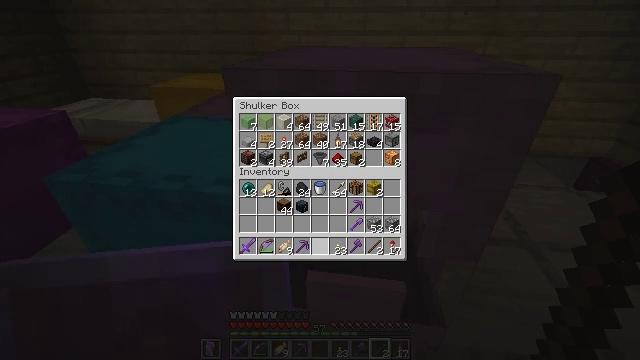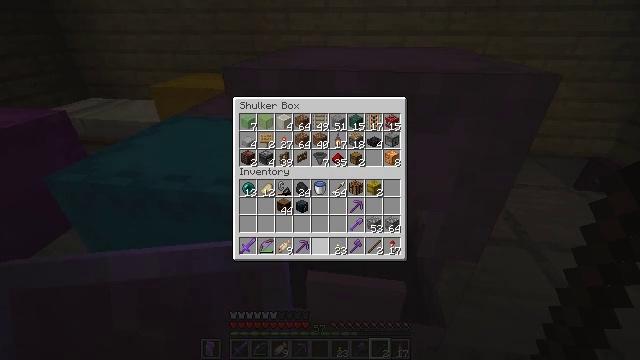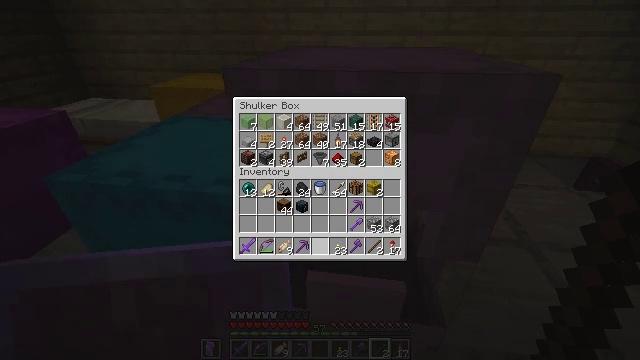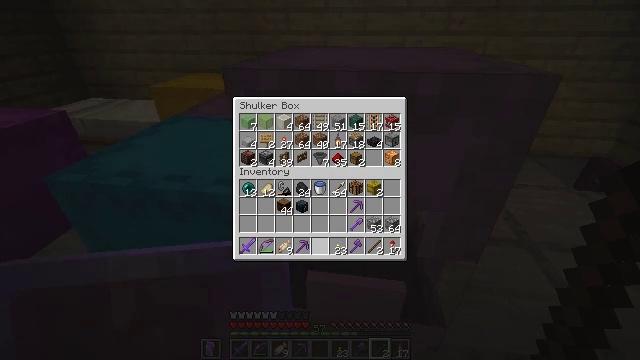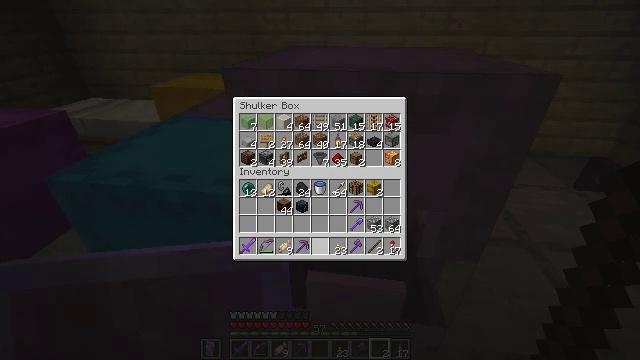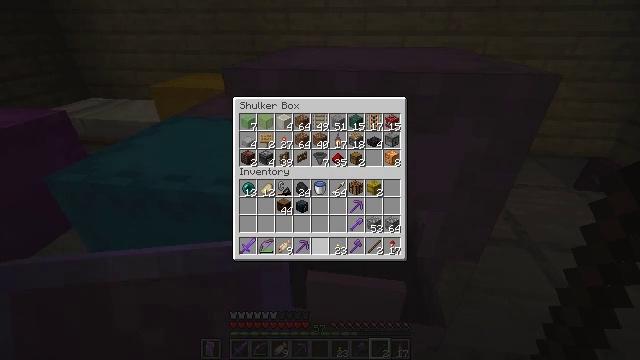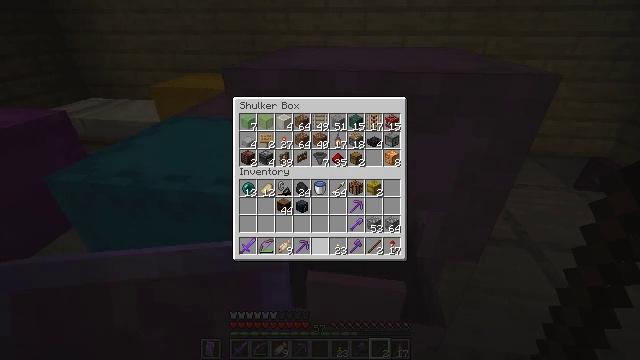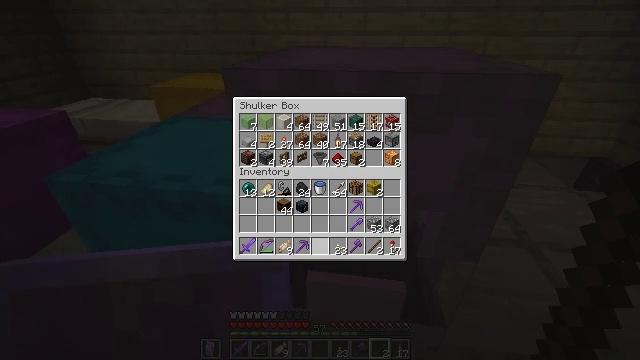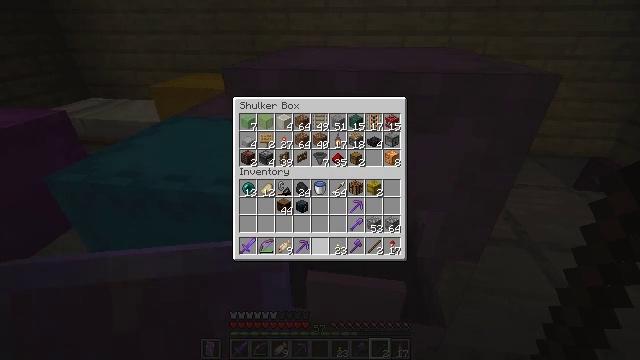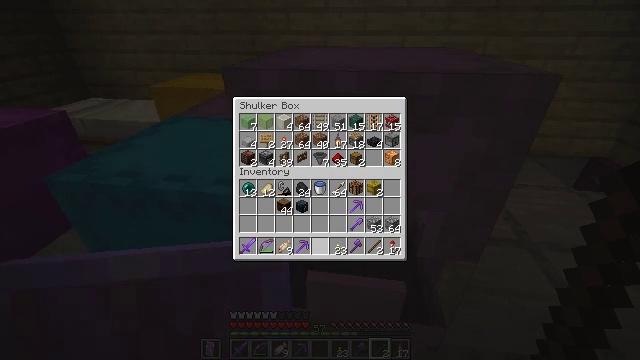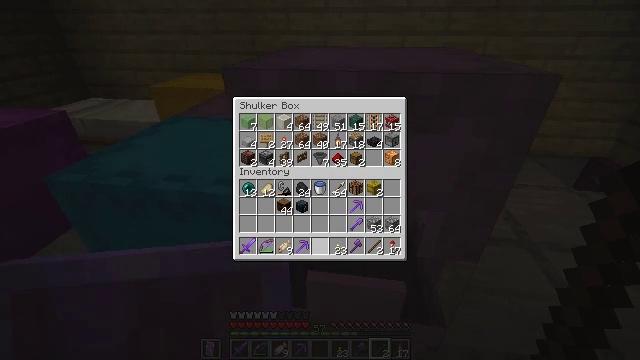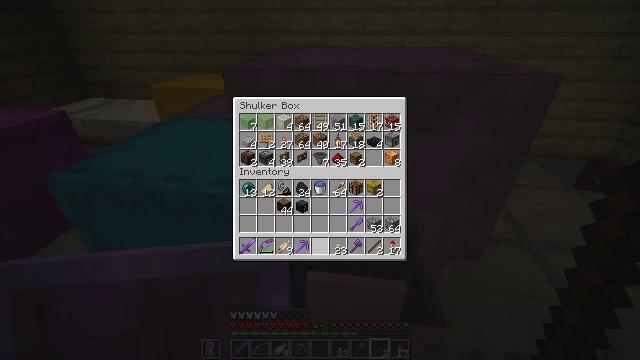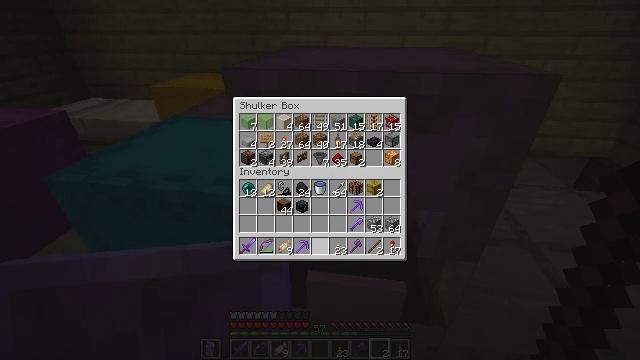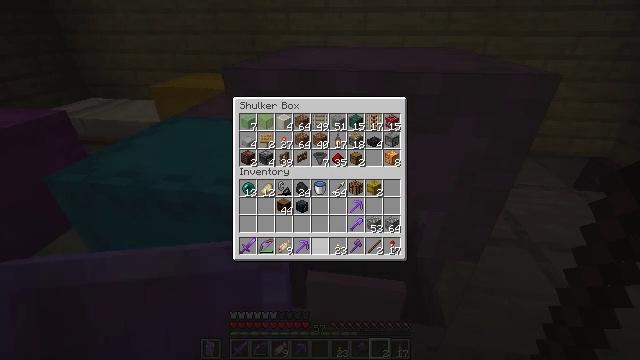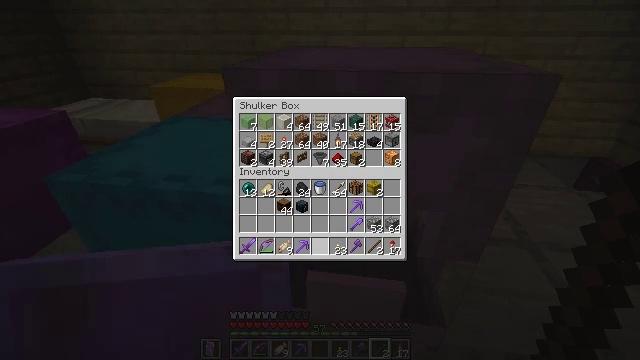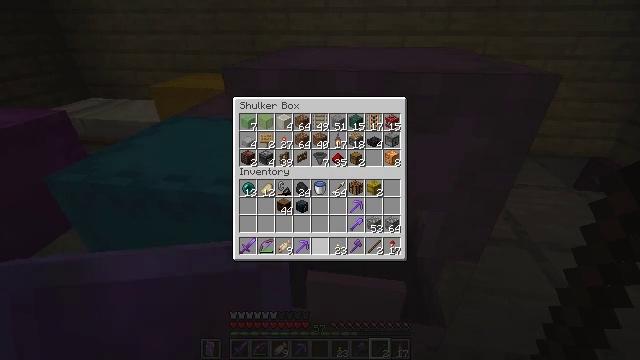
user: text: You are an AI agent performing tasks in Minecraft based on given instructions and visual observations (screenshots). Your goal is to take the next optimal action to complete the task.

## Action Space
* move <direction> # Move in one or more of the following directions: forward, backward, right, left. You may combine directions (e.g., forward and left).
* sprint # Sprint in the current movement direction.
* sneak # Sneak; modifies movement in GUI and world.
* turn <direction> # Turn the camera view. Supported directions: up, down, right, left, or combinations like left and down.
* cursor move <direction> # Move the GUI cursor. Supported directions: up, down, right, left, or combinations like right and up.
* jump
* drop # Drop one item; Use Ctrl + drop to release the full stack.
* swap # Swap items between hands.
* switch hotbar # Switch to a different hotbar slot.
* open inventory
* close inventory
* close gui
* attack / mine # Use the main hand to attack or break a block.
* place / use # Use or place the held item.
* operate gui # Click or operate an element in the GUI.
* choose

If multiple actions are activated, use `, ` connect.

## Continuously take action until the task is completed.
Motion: motion action
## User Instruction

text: Mine the brown shulker box.
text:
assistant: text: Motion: no_op
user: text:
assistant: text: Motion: no_op
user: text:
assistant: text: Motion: no_op
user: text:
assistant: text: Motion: no_op
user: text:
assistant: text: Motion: no_op
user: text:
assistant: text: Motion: no_op
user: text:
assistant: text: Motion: no_op
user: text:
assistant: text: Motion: no_op
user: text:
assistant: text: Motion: no_op
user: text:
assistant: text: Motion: no_op
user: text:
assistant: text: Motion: no_op
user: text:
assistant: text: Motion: no_op
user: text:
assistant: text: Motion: no_op
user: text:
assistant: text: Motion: no_op
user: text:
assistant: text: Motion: no_op
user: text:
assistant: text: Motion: no_op
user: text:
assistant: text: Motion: no_op
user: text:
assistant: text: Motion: no_op
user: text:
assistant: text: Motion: no_op
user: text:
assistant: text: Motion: turn right and up
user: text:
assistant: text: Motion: turn right and up
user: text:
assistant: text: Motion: turn right and up
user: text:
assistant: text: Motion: turn right and up
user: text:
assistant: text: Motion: move forward, turn right
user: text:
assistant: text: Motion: move forward, turn right
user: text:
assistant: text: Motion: move forward, turn right
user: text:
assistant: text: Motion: move forward, turn right
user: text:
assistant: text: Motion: move forward, turn right
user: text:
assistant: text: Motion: move forward
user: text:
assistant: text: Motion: move forward